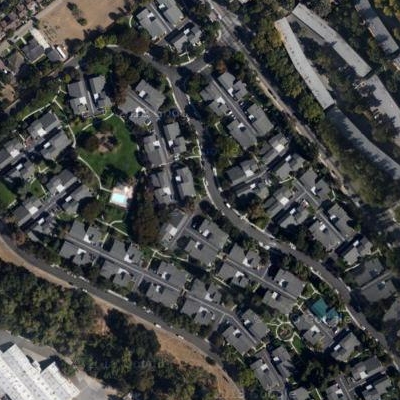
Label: Resident